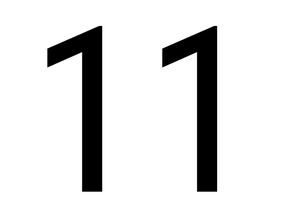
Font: Roboto_Condensed_Regular